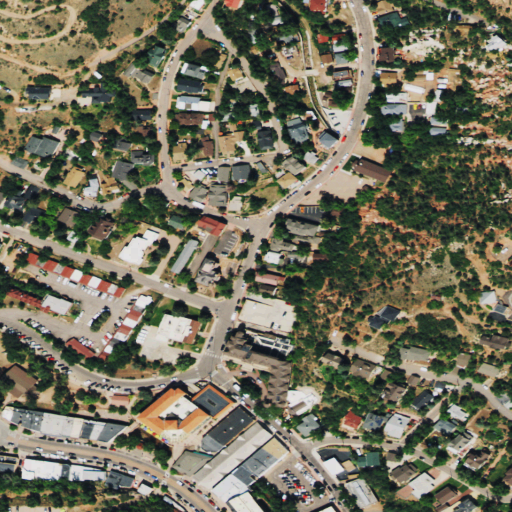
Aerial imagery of valley in Colorado named Williams Canyon containing low intensity development, medium intensity development, open development, high intensity development, and grassland